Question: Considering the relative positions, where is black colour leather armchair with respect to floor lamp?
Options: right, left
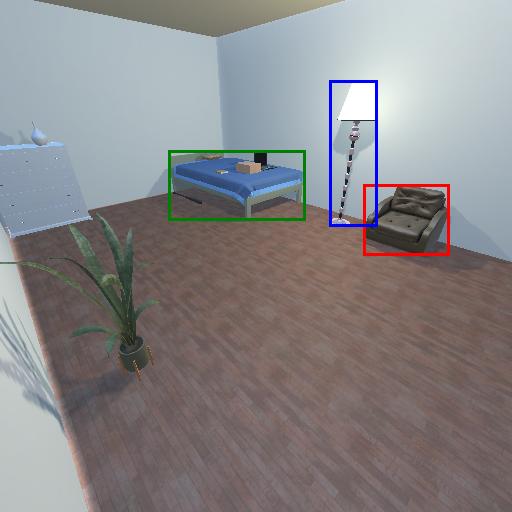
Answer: right